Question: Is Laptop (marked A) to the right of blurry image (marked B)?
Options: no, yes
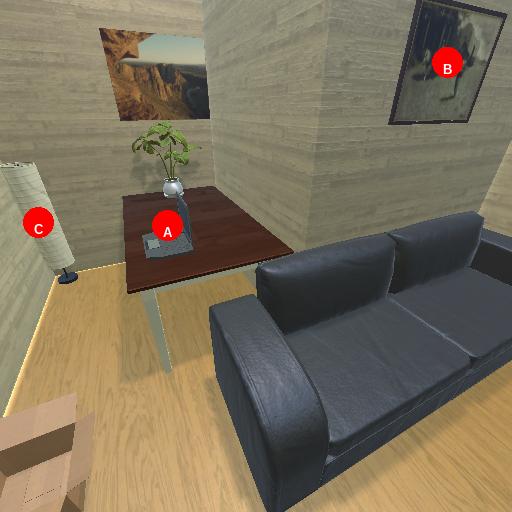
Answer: no